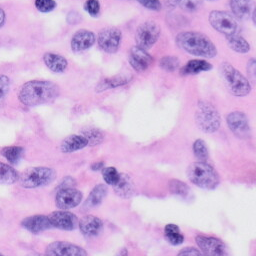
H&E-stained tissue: Skin